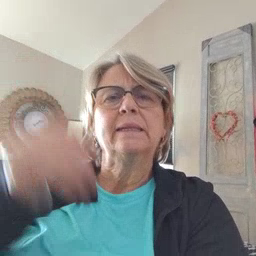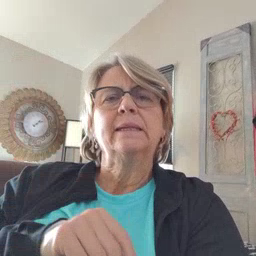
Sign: hat